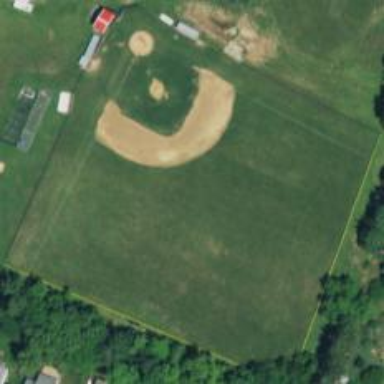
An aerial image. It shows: Baseball pitch for leisure land.